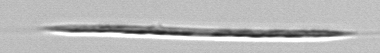
Label: Rhizosolenia